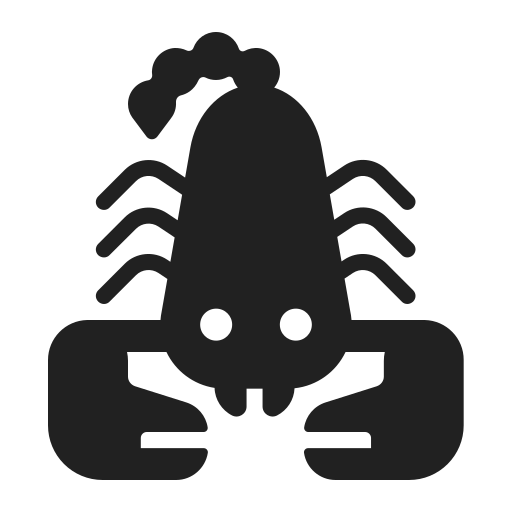
scorpion high contrast